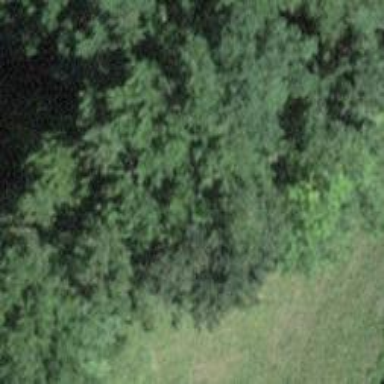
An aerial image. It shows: Brown bench.